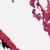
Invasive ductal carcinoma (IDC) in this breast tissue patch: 0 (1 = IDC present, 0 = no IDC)